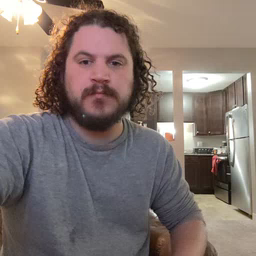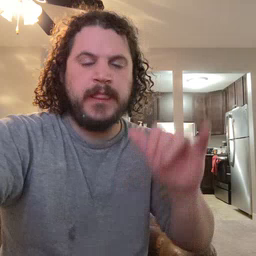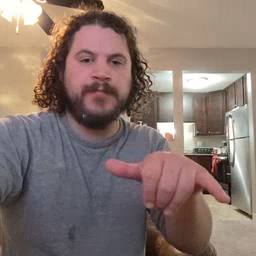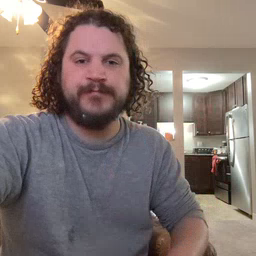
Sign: that